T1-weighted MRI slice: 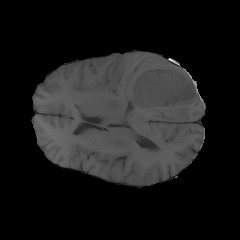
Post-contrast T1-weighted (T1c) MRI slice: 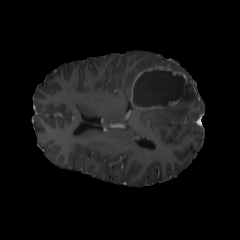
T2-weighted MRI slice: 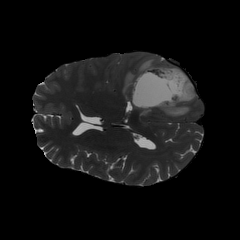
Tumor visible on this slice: yes